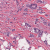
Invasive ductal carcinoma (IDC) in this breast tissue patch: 1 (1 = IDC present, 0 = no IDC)